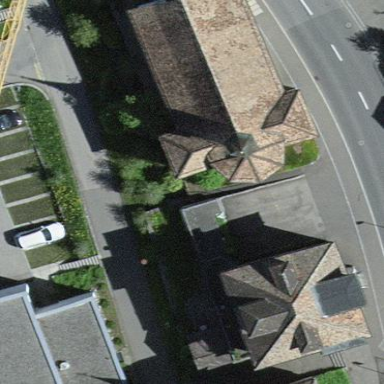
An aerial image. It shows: Chapel that serves as place of worship.